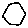
Label: hexagon